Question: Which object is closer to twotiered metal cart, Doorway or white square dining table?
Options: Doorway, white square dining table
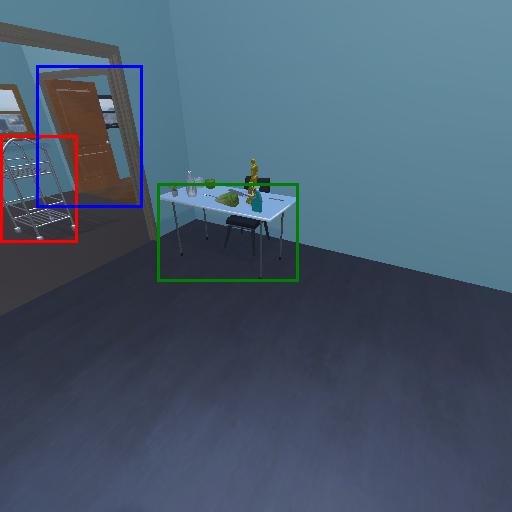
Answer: Doorway